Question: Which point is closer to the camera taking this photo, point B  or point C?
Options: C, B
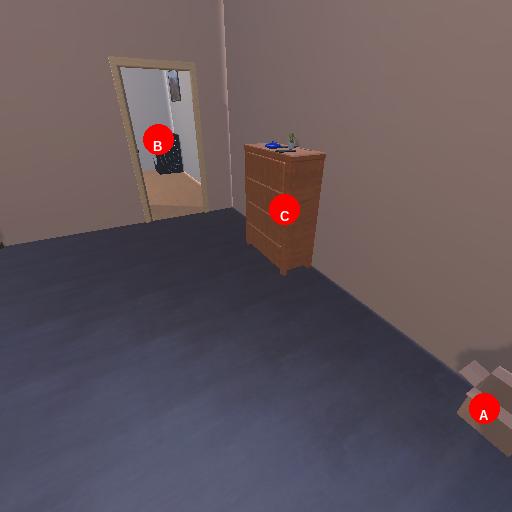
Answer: C